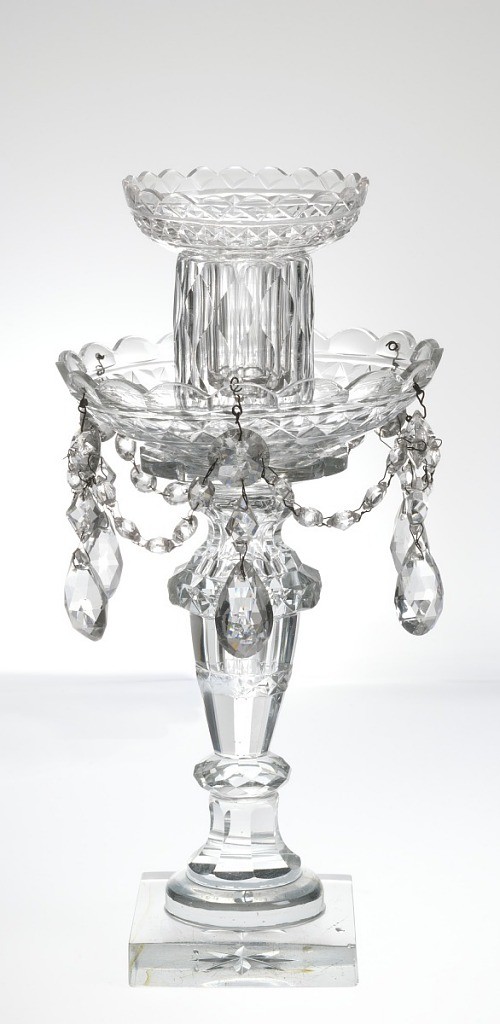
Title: Candlestick and drip pan
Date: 1760–90
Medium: Cut blown glass
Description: Glass candlestick with square base; a thin shaft near foot, with round drip pan with scalloped rim, garlands of beaded glass and hanging teardrops. Above this, straight wide shaft and open mouth for socket with small scalloped rim.